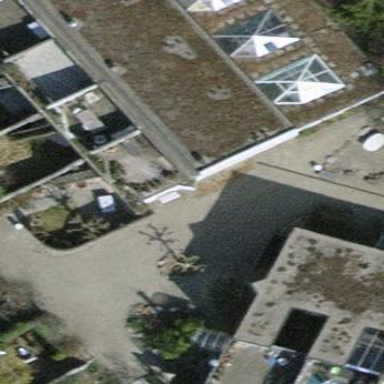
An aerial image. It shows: Terrace building.